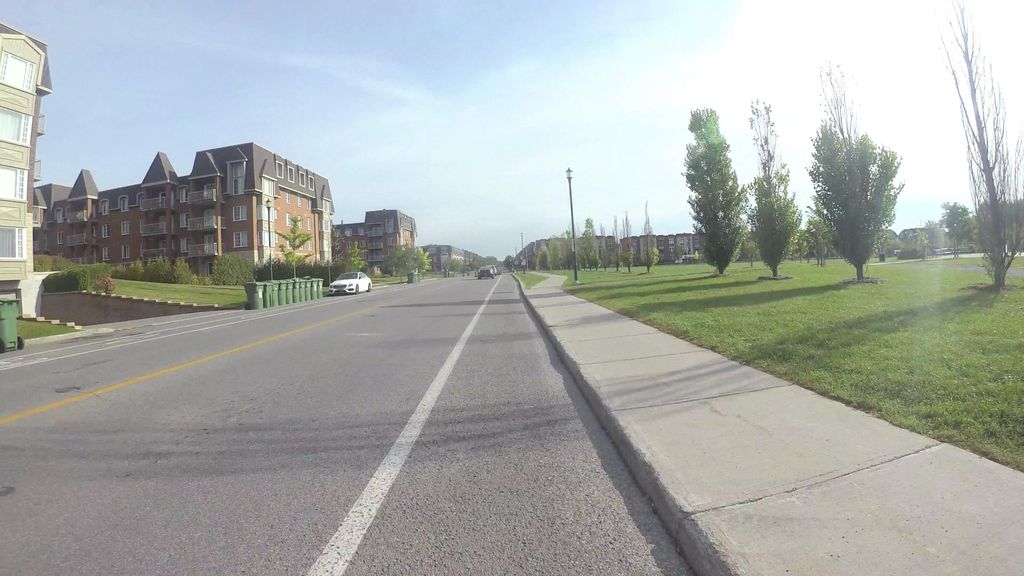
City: montreal